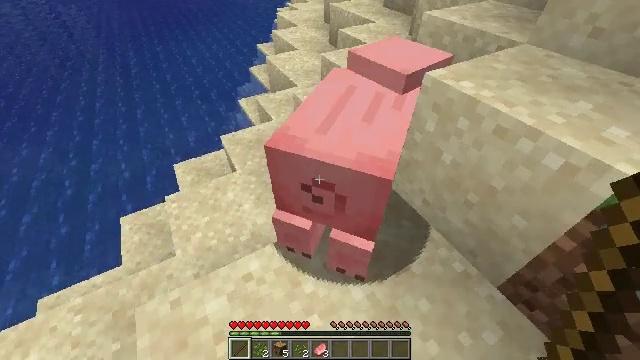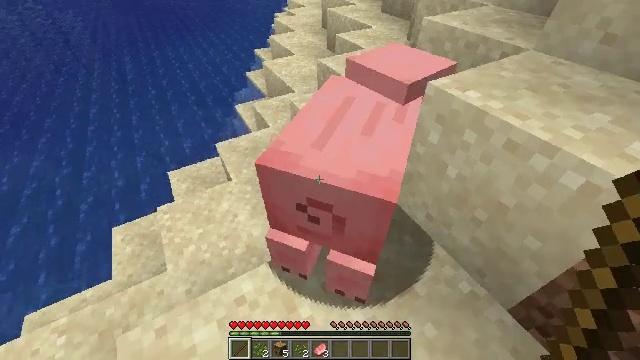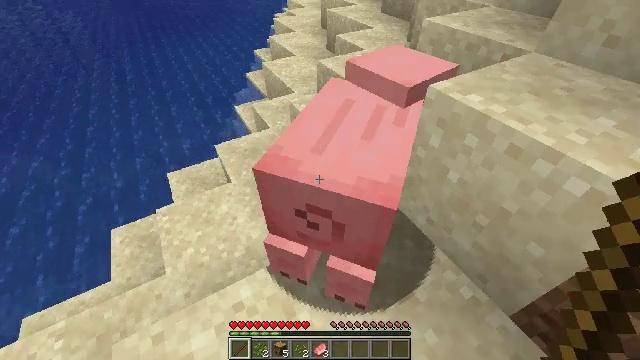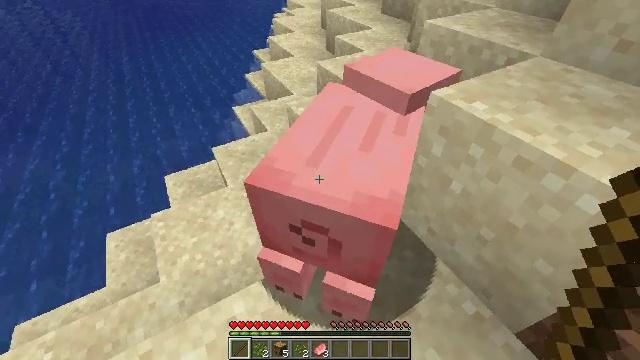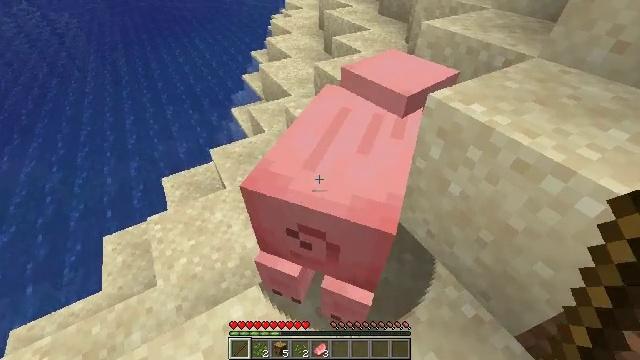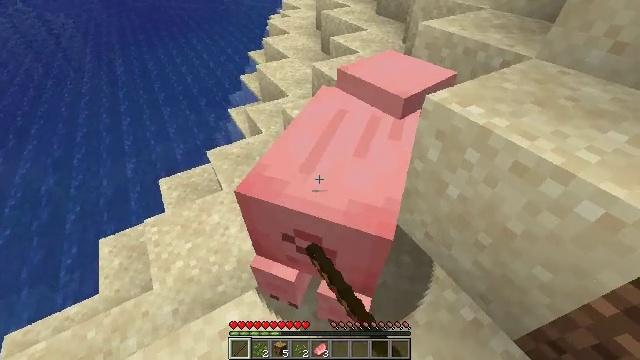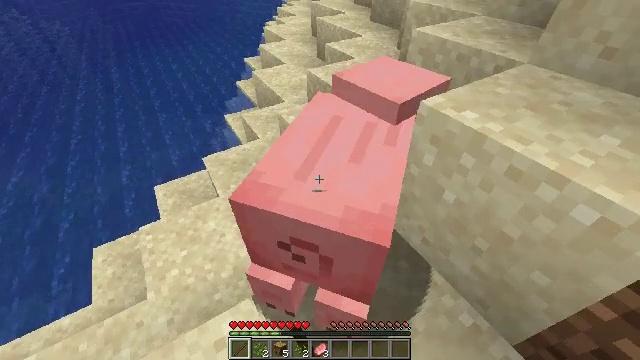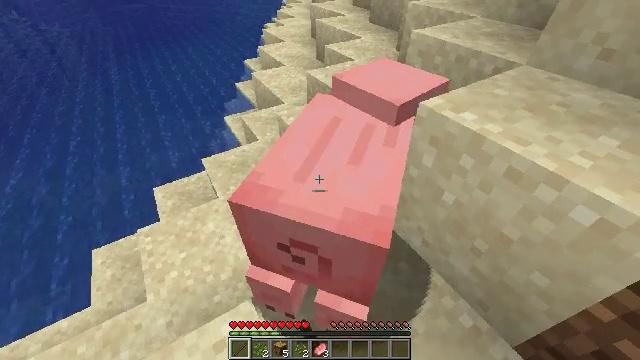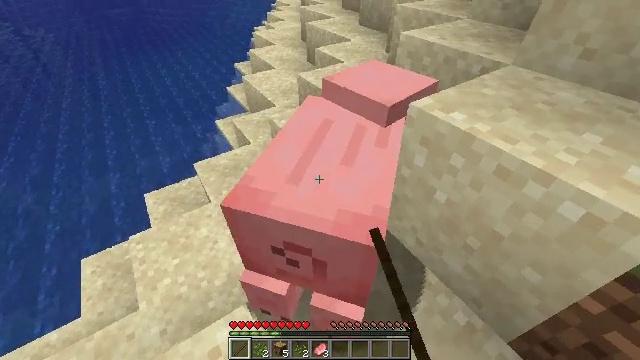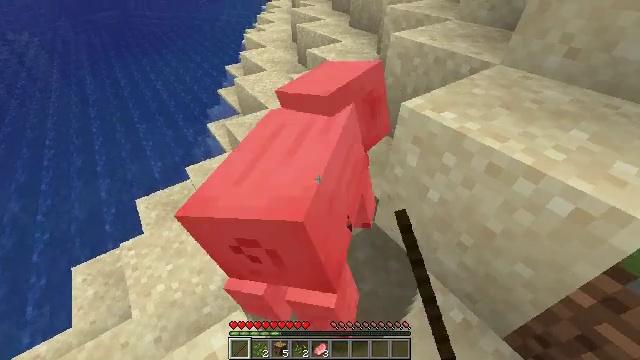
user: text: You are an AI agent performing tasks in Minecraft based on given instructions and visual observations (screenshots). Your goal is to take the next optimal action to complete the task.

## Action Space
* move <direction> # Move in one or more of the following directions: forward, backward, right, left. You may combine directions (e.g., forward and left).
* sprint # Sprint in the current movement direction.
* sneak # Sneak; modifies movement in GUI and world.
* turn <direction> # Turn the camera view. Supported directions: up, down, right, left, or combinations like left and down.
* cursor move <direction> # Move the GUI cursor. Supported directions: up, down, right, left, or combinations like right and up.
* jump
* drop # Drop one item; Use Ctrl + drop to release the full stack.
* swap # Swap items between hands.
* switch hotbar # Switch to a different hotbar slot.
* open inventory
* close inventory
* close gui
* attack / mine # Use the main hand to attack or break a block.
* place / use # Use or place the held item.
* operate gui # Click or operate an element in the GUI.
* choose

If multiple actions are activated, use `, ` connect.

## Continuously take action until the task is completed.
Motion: motion action
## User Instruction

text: Hunt a pig.
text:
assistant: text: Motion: no_op
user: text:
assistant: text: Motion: no_op
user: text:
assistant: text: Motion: no_op
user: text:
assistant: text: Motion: attack / mine
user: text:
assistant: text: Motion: attack / mine
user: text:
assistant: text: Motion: turn up, attack / mine
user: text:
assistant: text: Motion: no_op
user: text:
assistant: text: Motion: turn right
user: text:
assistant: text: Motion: turn right
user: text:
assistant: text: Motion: no_op